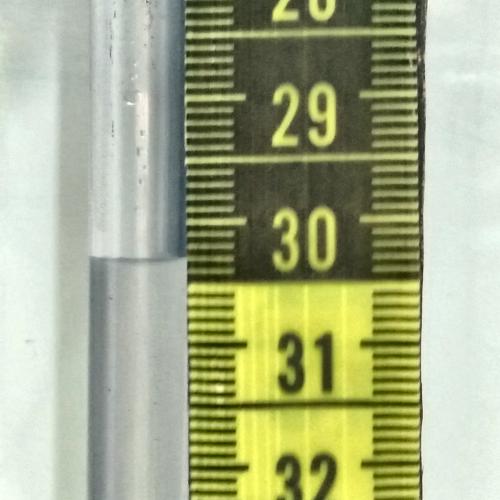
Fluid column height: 30.3 cm